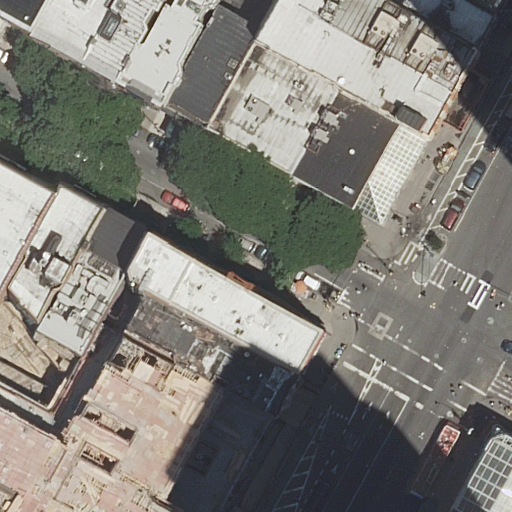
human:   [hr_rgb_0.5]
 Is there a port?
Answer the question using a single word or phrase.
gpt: no

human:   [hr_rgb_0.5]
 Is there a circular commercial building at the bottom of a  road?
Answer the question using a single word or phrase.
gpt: no

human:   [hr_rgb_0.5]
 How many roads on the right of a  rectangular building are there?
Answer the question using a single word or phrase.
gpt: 2

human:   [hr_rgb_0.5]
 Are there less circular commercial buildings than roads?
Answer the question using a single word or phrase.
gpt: yes

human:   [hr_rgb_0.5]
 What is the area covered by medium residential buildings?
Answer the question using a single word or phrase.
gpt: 3375m2

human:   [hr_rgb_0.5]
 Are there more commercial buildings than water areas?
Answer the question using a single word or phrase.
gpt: no

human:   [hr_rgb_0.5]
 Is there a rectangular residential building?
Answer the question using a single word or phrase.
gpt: yes

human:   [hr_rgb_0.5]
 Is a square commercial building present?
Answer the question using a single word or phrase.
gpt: no

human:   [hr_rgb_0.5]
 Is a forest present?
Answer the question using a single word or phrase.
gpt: no

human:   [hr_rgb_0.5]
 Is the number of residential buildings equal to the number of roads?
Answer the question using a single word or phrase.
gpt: no

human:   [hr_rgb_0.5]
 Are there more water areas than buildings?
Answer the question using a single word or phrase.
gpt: no

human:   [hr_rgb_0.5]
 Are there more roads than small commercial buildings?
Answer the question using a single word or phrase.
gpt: yes

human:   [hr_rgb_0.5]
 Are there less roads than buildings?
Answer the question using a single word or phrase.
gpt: yes

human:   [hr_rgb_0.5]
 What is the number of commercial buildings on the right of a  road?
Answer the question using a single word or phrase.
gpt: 0

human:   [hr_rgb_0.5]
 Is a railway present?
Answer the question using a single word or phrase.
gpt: no

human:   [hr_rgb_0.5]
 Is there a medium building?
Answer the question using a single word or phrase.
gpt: yes

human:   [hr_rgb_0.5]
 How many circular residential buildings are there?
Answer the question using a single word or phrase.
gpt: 0

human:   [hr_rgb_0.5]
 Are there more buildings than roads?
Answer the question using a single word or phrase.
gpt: yes

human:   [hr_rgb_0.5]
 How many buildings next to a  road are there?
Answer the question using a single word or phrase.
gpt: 16

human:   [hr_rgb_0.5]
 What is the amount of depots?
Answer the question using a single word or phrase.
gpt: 0

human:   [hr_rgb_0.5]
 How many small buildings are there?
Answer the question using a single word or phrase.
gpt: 0

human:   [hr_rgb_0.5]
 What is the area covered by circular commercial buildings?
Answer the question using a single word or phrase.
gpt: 0m2

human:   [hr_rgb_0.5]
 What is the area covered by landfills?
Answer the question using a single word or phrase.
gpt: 0m2

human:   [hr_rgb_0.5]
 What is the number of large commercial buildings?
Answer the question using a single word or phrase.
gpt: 0

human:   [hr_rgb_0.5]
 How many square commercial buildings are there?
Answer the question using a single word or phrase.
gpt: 0

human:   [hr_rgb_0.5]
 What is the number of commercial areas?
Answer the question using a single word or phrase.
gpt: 0

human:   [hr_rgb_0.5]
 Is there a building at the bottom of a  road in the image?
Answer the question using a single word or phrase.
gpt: yes

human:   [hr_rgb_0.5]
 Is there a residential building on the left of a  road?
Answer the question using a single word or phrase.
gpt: yes

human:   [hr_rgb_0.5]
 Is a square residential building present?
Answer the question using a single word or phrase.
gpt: no

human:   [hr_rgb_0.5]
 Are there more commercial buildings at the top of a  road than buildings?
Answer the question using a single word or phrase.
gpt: no

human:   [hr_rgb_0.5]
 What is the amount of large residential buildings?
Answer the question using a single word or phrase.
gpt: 1

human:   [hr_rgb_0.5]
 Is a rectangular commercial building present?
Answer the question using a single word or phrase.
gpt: no

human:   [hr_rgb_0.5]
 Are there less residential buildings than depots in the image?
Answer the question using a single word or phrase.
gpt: no

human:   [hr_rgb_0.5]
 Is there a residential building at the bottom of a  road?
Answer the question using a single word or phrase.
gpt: yes

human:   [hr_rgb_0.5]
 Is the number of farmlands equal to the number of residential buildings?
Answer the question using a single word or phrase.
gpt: no

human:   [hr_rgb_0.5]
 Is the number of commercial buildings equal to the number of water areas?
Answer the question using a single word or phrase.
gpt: yes